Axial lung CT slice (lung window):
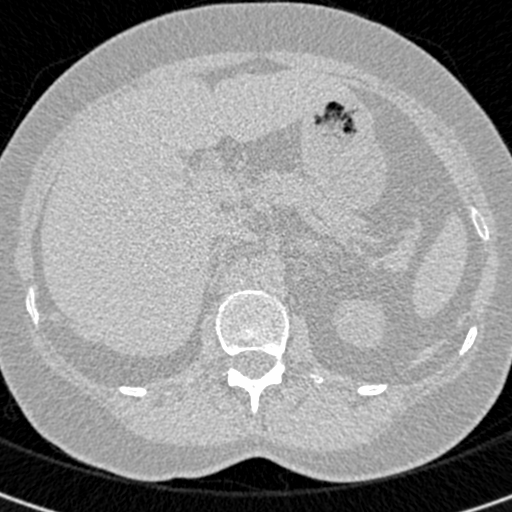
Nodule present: no